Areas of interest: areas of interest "Park Square"
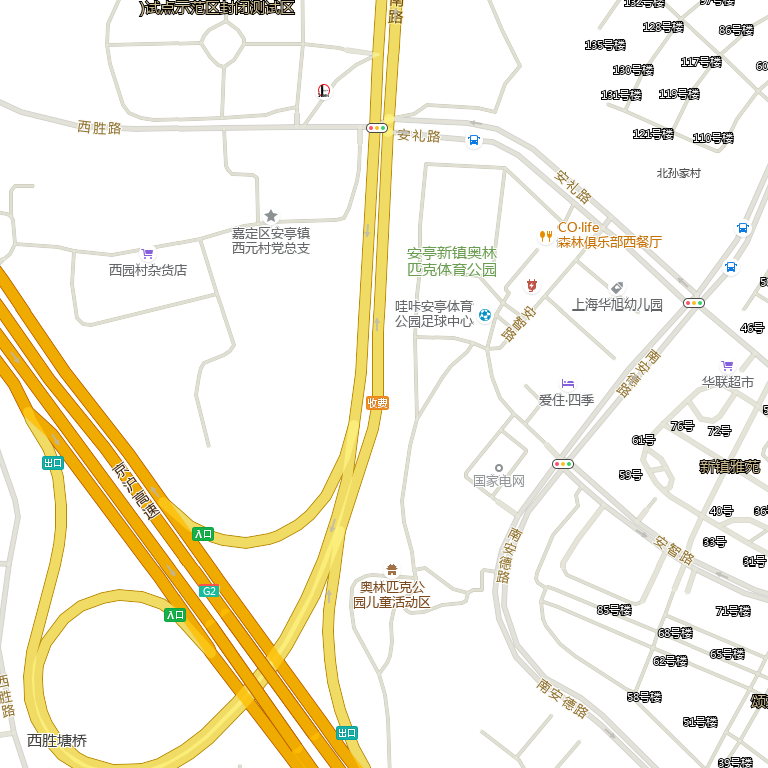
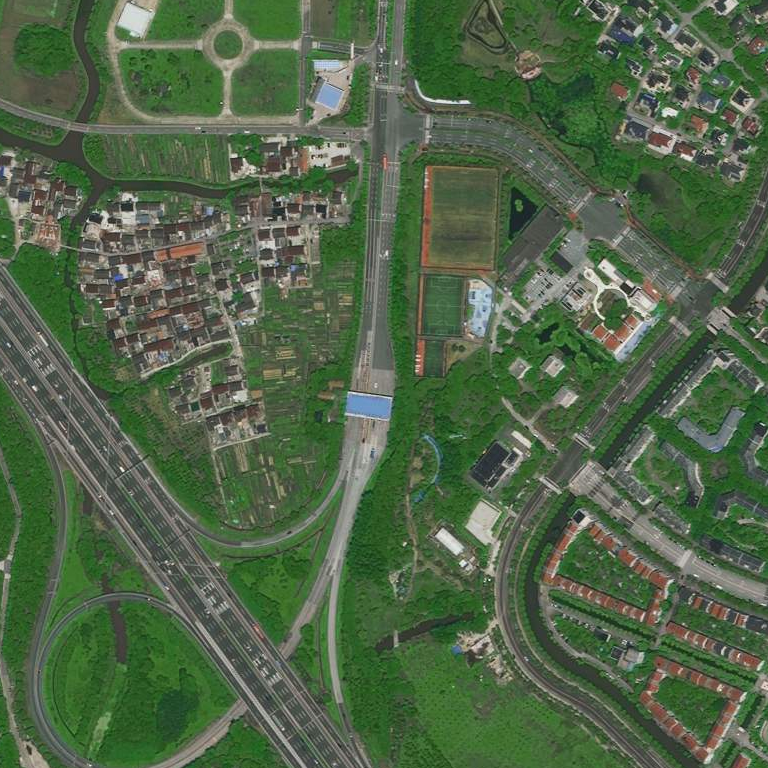